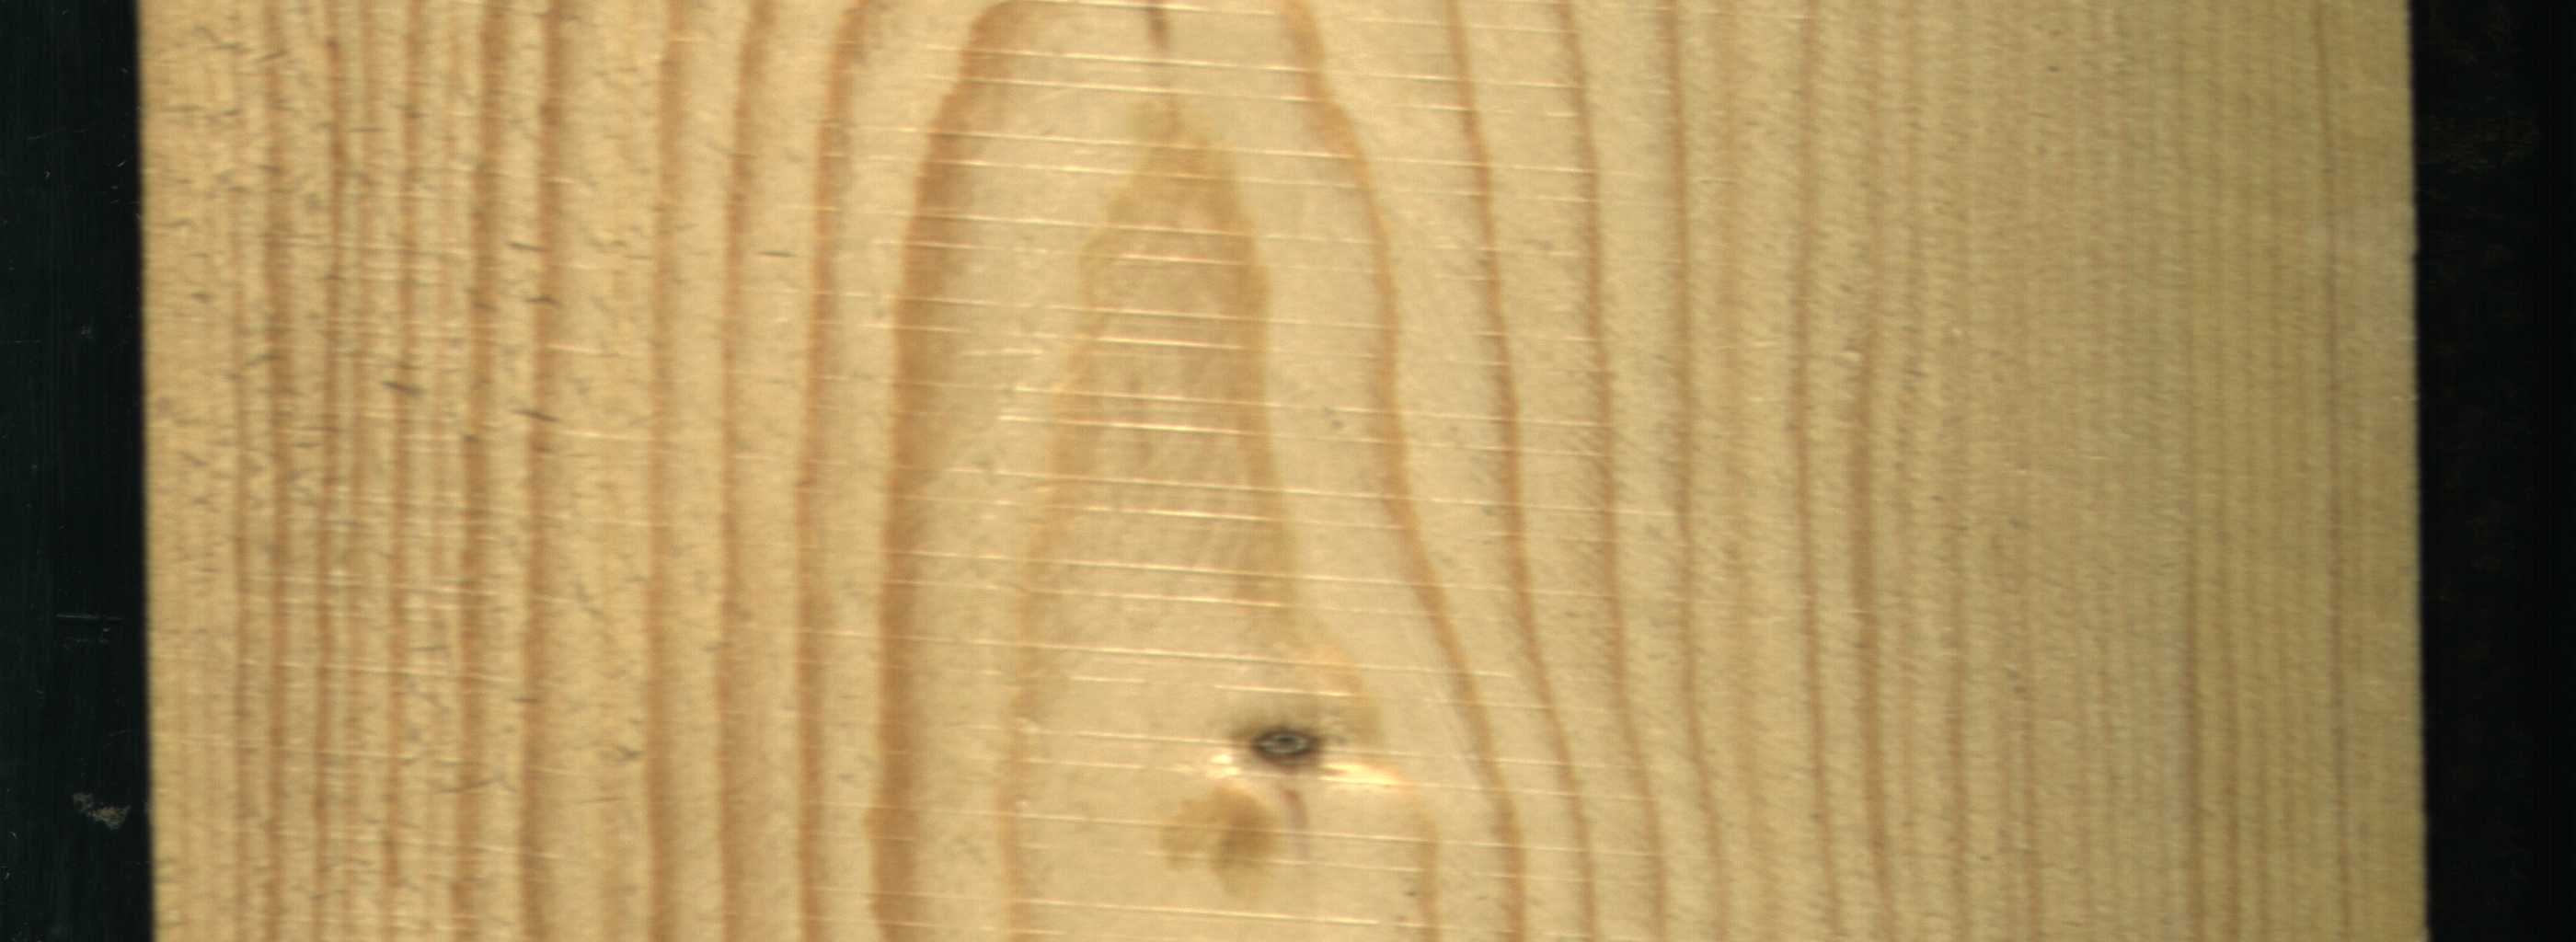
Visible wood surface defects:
Live_Knot